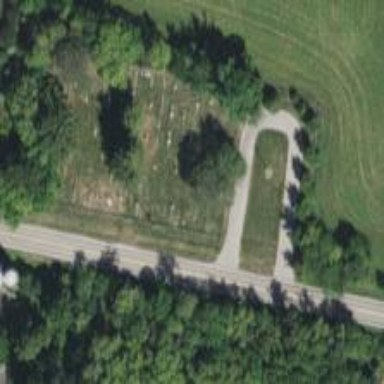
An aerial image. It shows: Grave yard.